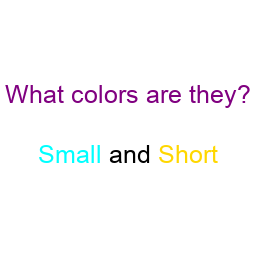
Color: cyan, gold
Background color: white
Question text color: purple